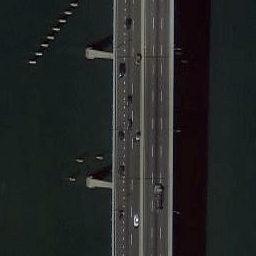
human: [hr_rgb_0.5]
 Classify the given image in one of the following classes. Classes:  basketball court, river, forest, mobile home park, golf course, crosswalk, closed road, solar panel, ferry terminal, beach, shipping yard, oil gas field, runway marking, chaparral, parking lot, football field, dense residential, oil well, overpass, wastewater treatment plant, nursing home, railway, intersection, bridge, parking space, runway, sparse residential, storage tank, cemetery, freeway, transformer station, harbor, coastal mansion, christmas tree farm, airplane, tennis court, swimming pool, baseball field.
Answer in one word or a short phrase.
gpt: bridge